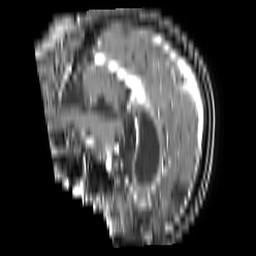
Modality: T1w
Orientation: sagittal
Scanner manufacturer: philips
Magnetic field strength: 1.5 T
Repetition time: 0.1892 s
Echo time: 0.001886 s